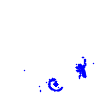
Particle: electron